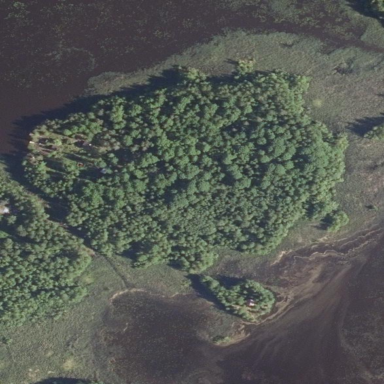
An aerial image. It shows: Broadleaved woodland on small islet.